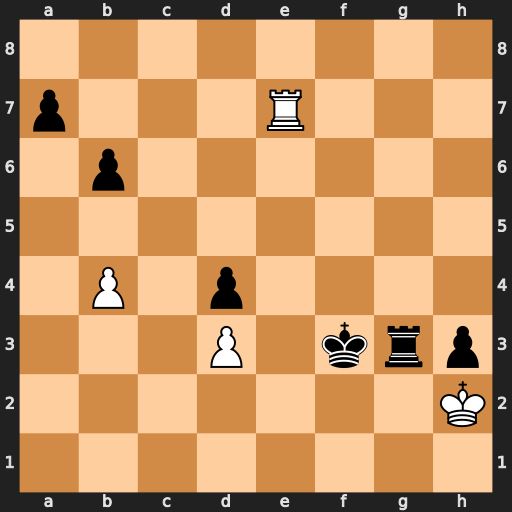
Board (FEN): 8/p3R3/1p6/8/1P1p4/3P1krp/7K/8
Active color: w
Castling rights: -
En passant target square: -
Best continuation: Rf7+ Ke2 Kxg3